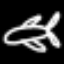
Label: airplane